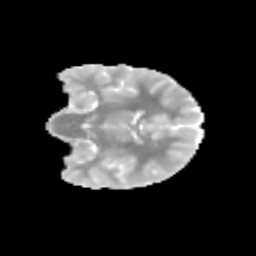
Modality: MD
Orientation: coronal
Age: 11
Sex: female
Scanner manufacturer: siemens
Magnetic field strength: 3 T
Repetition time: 3.8 s
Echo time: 0.07 s